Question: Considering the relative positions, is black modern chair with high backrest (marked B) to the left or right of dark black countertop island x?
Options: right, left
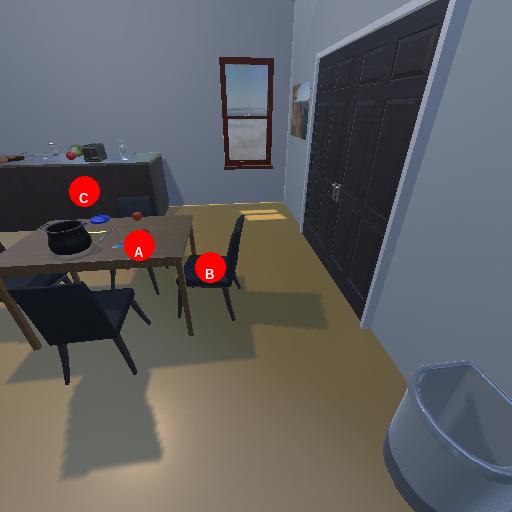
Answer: right